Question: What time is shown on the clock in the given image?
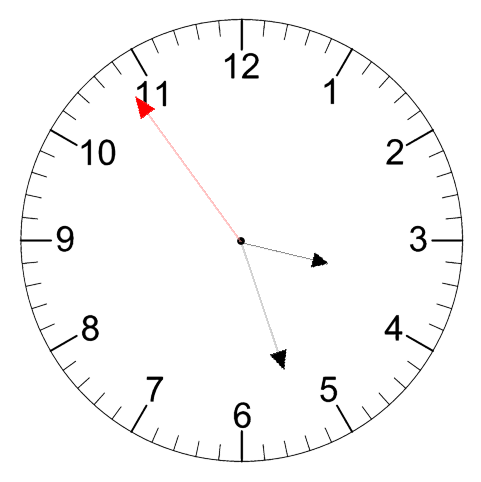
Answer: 03:26:54